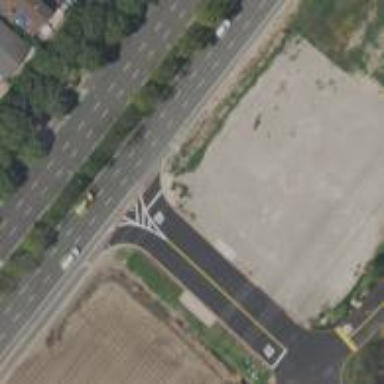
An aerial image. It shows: Asphalt road with primary link designation.